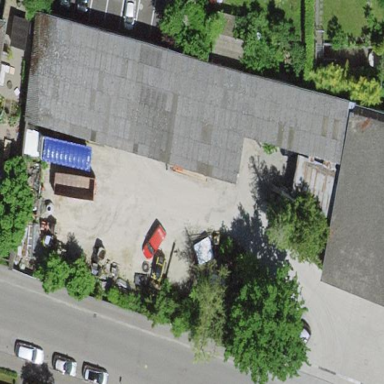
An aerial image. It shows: Garage.